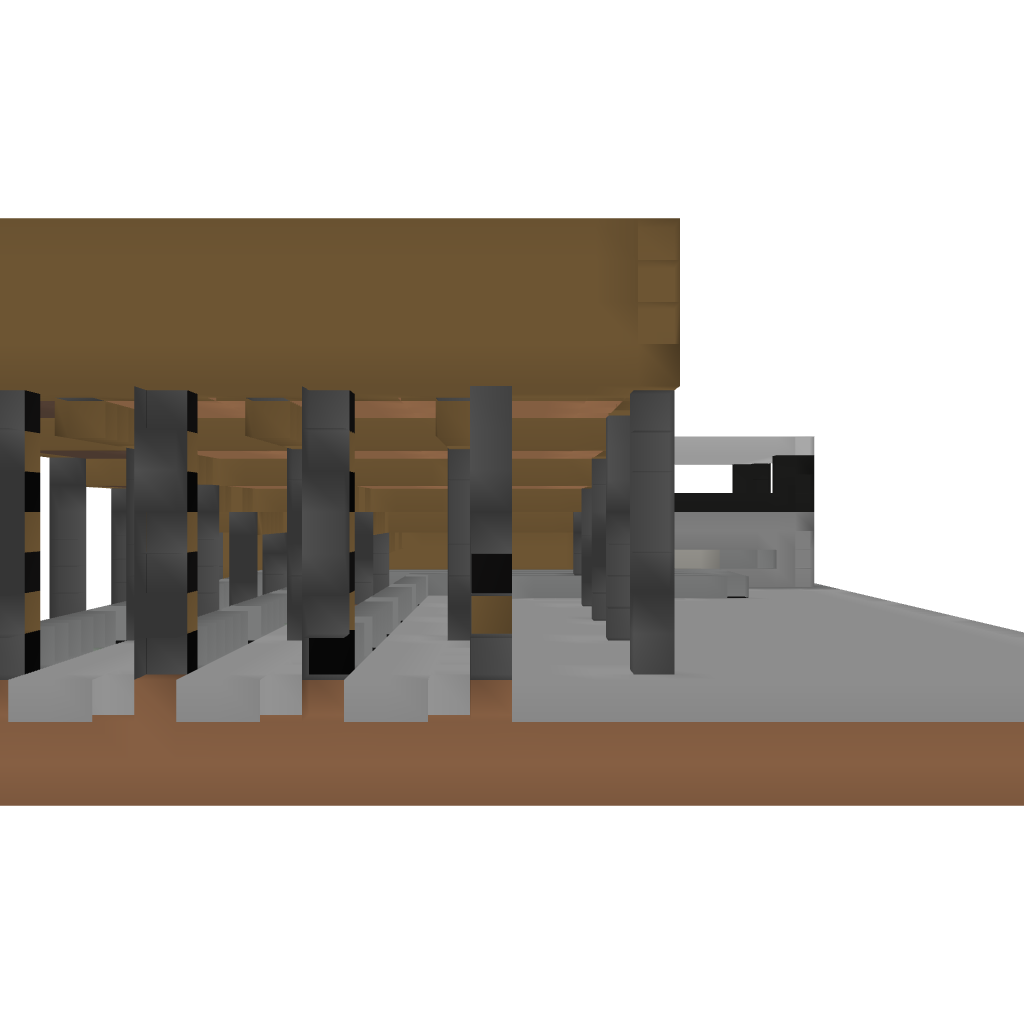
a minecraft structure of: AutoFarm